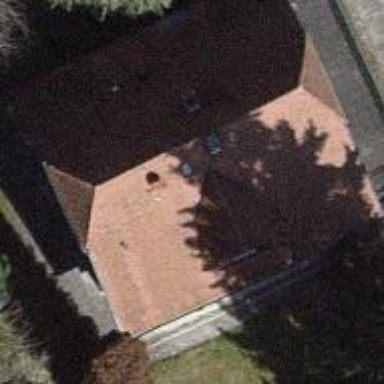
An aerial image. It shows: Simple and straightforward house.